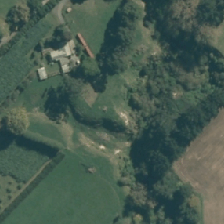
Land cover: high_producing_grassland